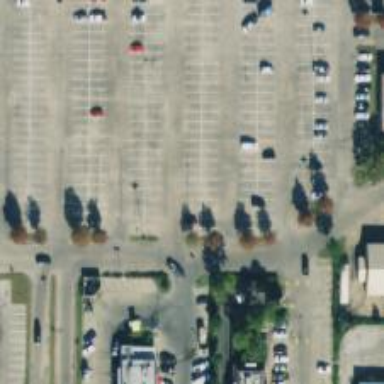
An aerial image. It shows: Parking space is available.